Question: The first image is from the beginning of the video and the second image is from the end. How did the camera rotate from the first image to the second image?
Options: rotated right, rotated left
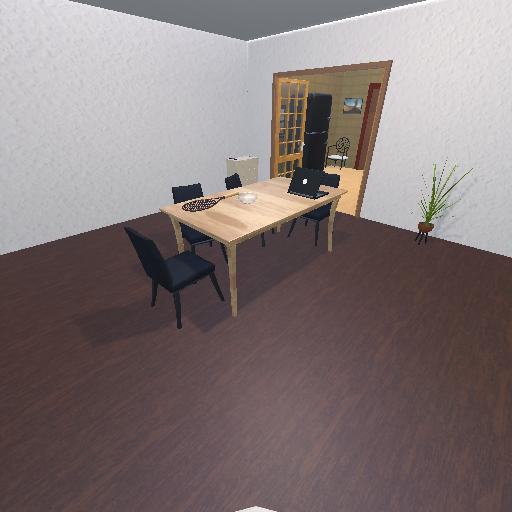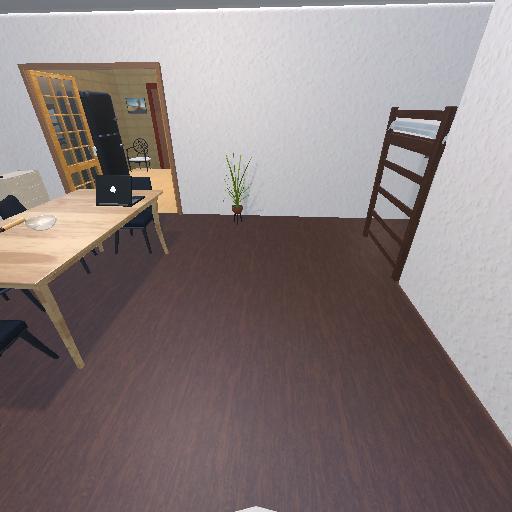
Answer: rotated right